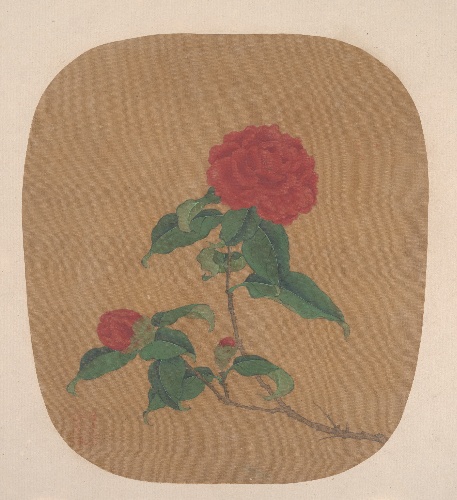
Artist: Unidentified artist
Object type: Fan mounted as an album leaf
Classification: Paintings
Medium: Fan mounted as an album leaf; ink and color on silk
Culture: China
Period: Ming (1368–1644) or Qing dynasty (1644–1911)
Dimensions: 10 x 9 in. (25.4 x 22.9 cm)
Department: Asian Art
Credit line: John Stewart Kennedy Fund, 1913
Accession year: 1913
Repository: Metropolitan Museum of Art, New York, NY
Tags: Flowers